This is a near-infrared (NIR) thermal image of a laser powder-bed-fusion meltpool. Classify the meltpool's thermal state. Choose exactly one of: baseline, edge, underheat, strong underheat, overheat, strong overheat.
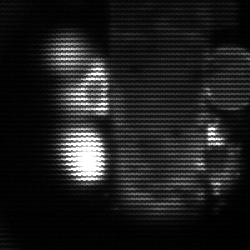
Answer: strong underheat